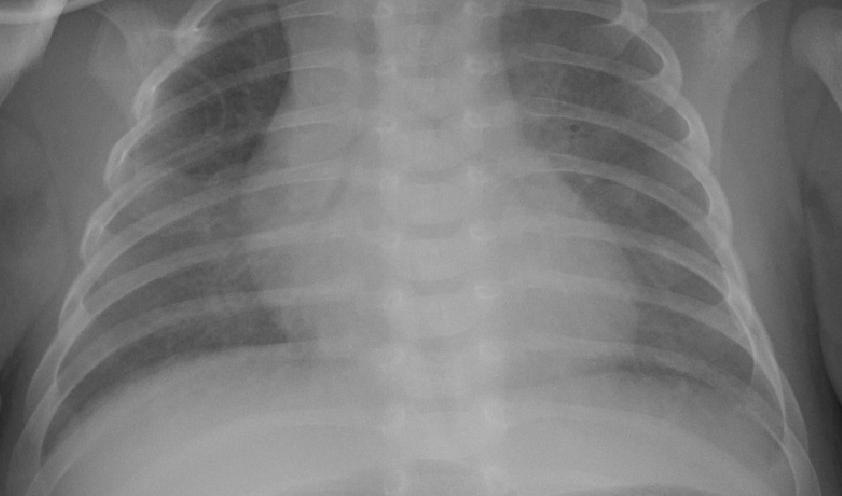
Diagnosis: PNEUMONIA